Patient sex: M
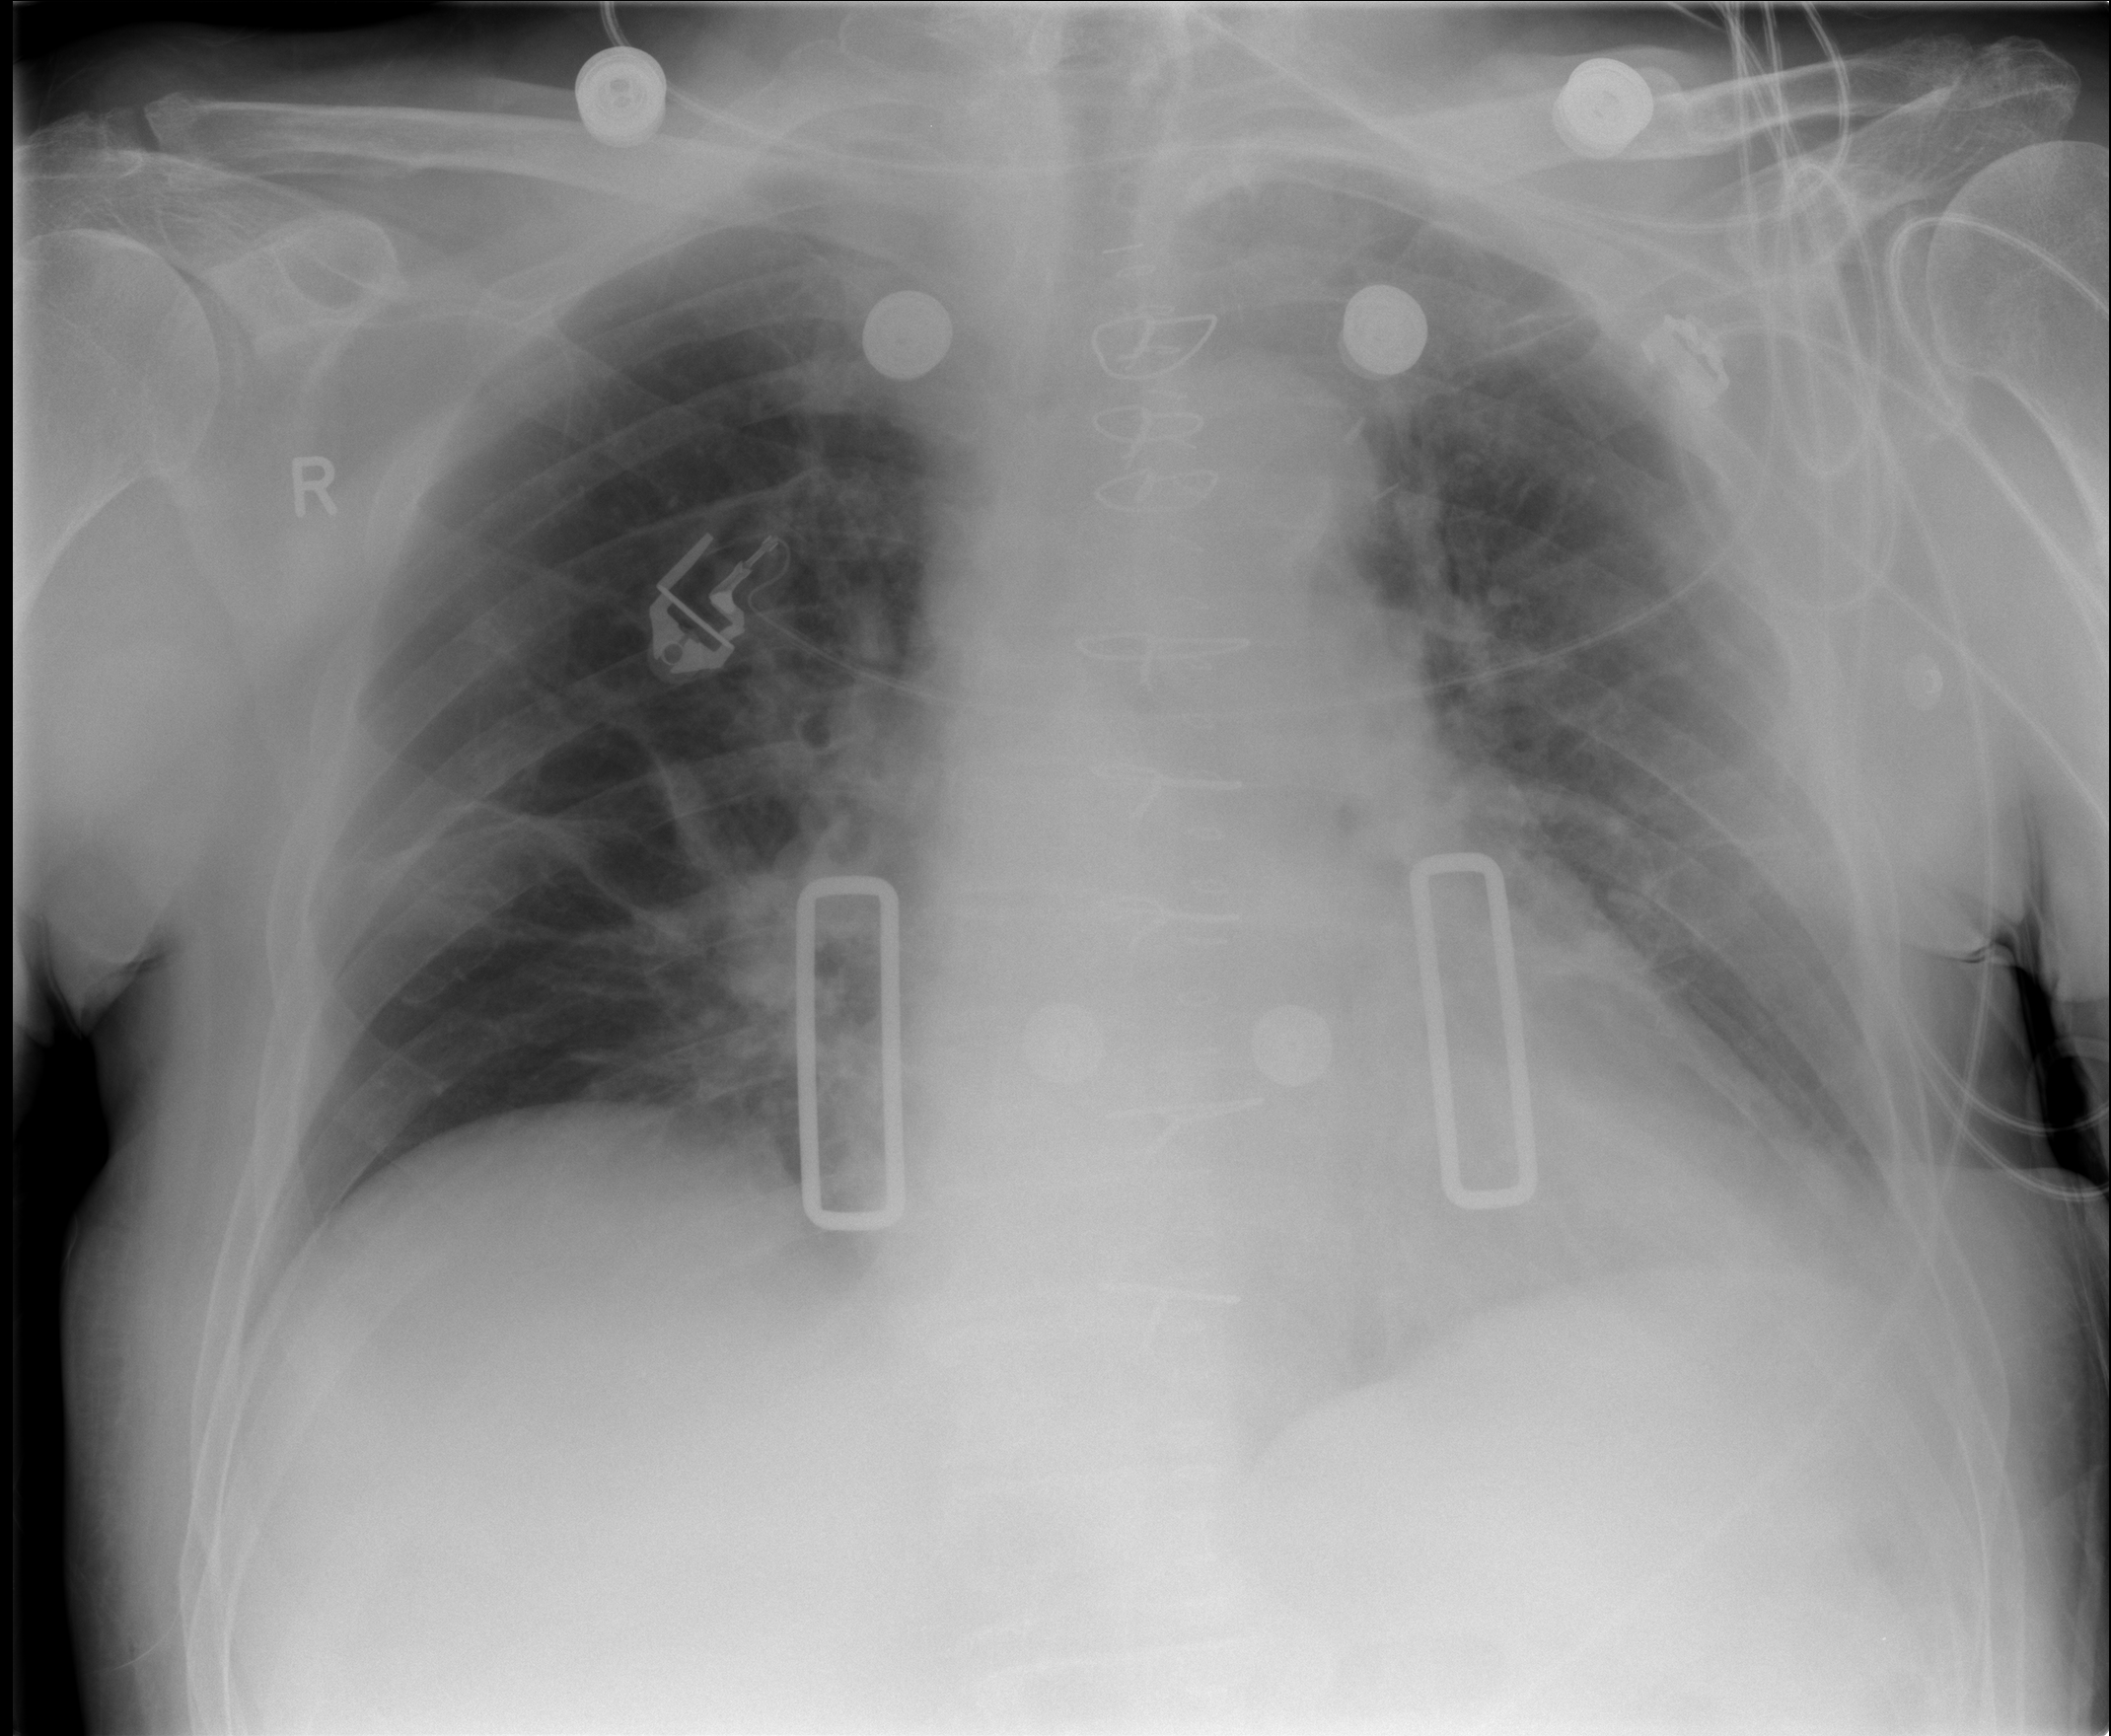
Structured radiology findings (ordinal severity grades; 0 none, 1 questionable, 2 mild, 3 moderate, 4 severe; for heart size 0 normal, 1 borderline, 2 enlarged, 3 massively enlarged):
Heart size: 2
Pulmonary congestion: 0
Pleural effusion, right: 0
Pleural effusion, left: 0
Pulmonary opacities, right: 0
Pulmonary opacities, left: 0
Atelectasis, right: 2
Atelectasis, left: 0